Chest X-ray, AP view. Patient: 32 years old, sex M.
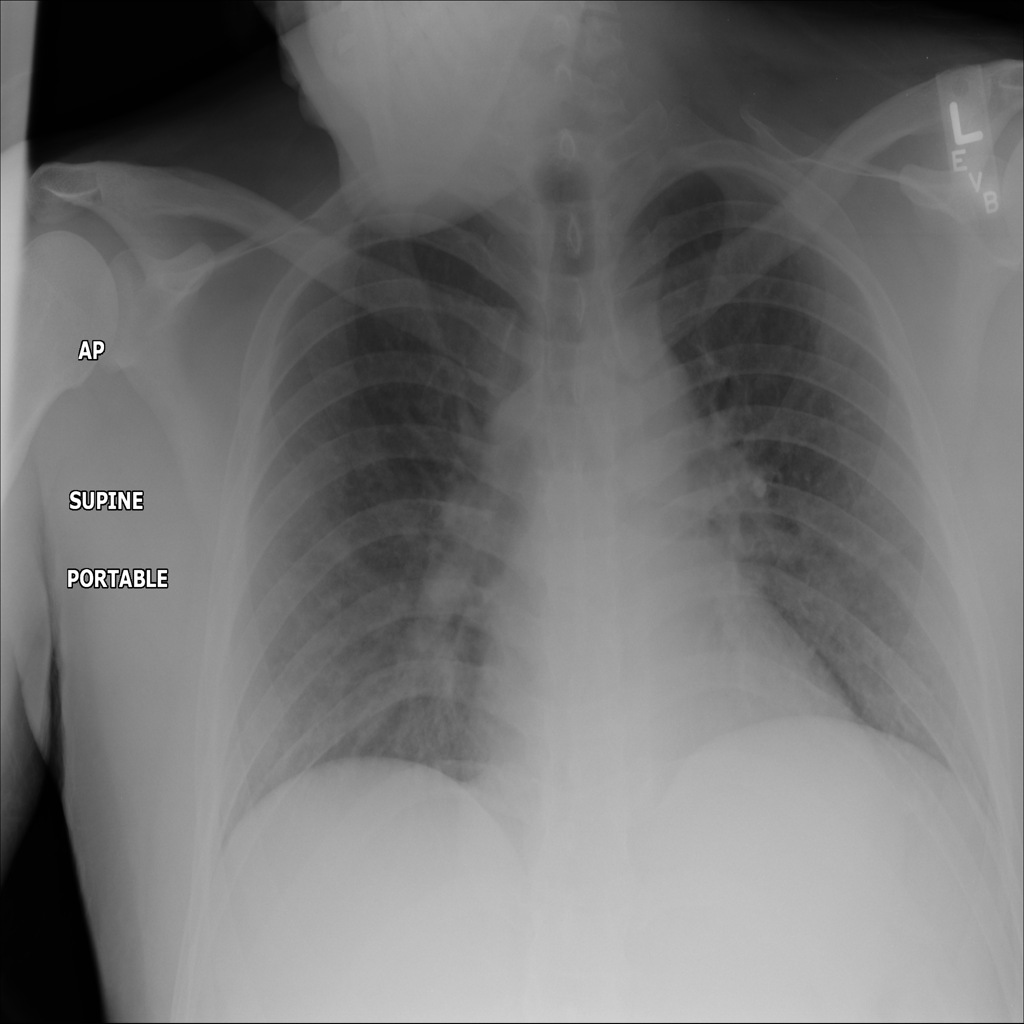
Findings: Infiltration